Question: I'm attempting to find a User by username in Active Directory.
This works:
'''
const string Domain = "SLO1.Foo.Bar.biz";
const string Username = "sanderso";
PrincipalContext principalContext = new PrincipalContext(ContextType.Domain, Domain);
UserPrincipal userPrincipal = UserPrincipal.FindByIdentity(principalContext, Username);
'''
This does not:
'''
const string Domain = "SLO1.Foo.Bar.biz";
const string Container = "CN=Users,DC=SLO1,DC=Foo,DC=Bar,DC=biz";
const string Username = "sanderso";
PrincipalContext principalContext = new PrincipalContext(ContextType.Domain, Domain, Container);
UserPrincipal userPrincipal = UserPrincipal.FindByIdentity(principalContext, Username);
'''
I receive the error message:
> There is no such object on the server.
here's a screenshot of my ActiveDirectory setup:

I've also tried using the following Container:
'''
const string Container = "OU=Users,DC=SLO1,DC=Foo,DC=Bar,DC=biz";
'''
this was equally unsuccessful.
How can I specify my container while accessing the 'Users' container? I'm trying to do this as an initial, simple setup before introducing a lookup with more complicated requirements. So, I'd rather not settle for the simple solution because I am going to have to troubleshoot this anyway, I believe.
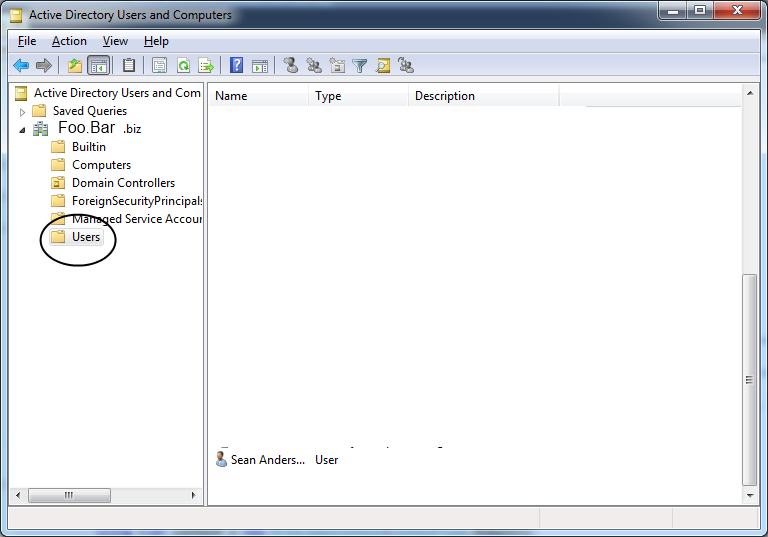
Answer: I figured it out :)
First, I used the following software to ensure that I was generating the proper container string:
<URL>
This confirmed that my string was pretty much correct, aside from missing a port, but it just needed some fussing.
The correct usage is:
'''
const string Domain = "SLO1.Foo.Bar.biz:389";
const string Container = @"DC=Foo,DC=Bar,DC=biz";
const string Username = @"sanderso";
PrincipalContext principalContext = new PrincipalContext(ContextType.Domain, Domain, Container);
UserPrincipal userPrincipal = UserPrincipal.FindByIdentity(principalContext, username);
'''